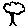
Label: tree